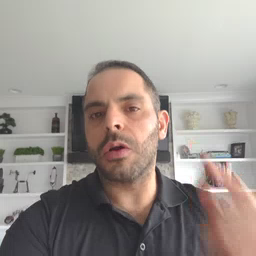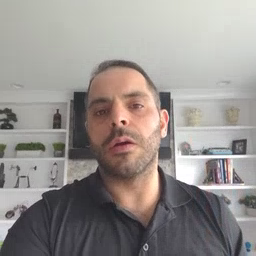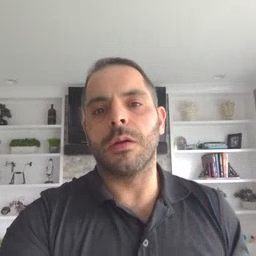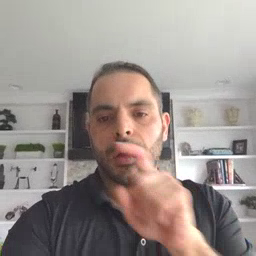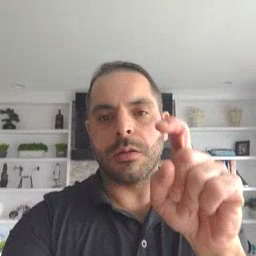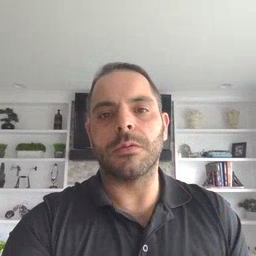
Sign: closet